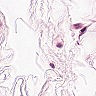
Metastatic tissue present: no